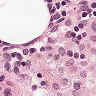
Metastatic tissue present: no